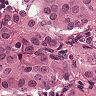
Metastatic tissue present: yes